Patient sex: F
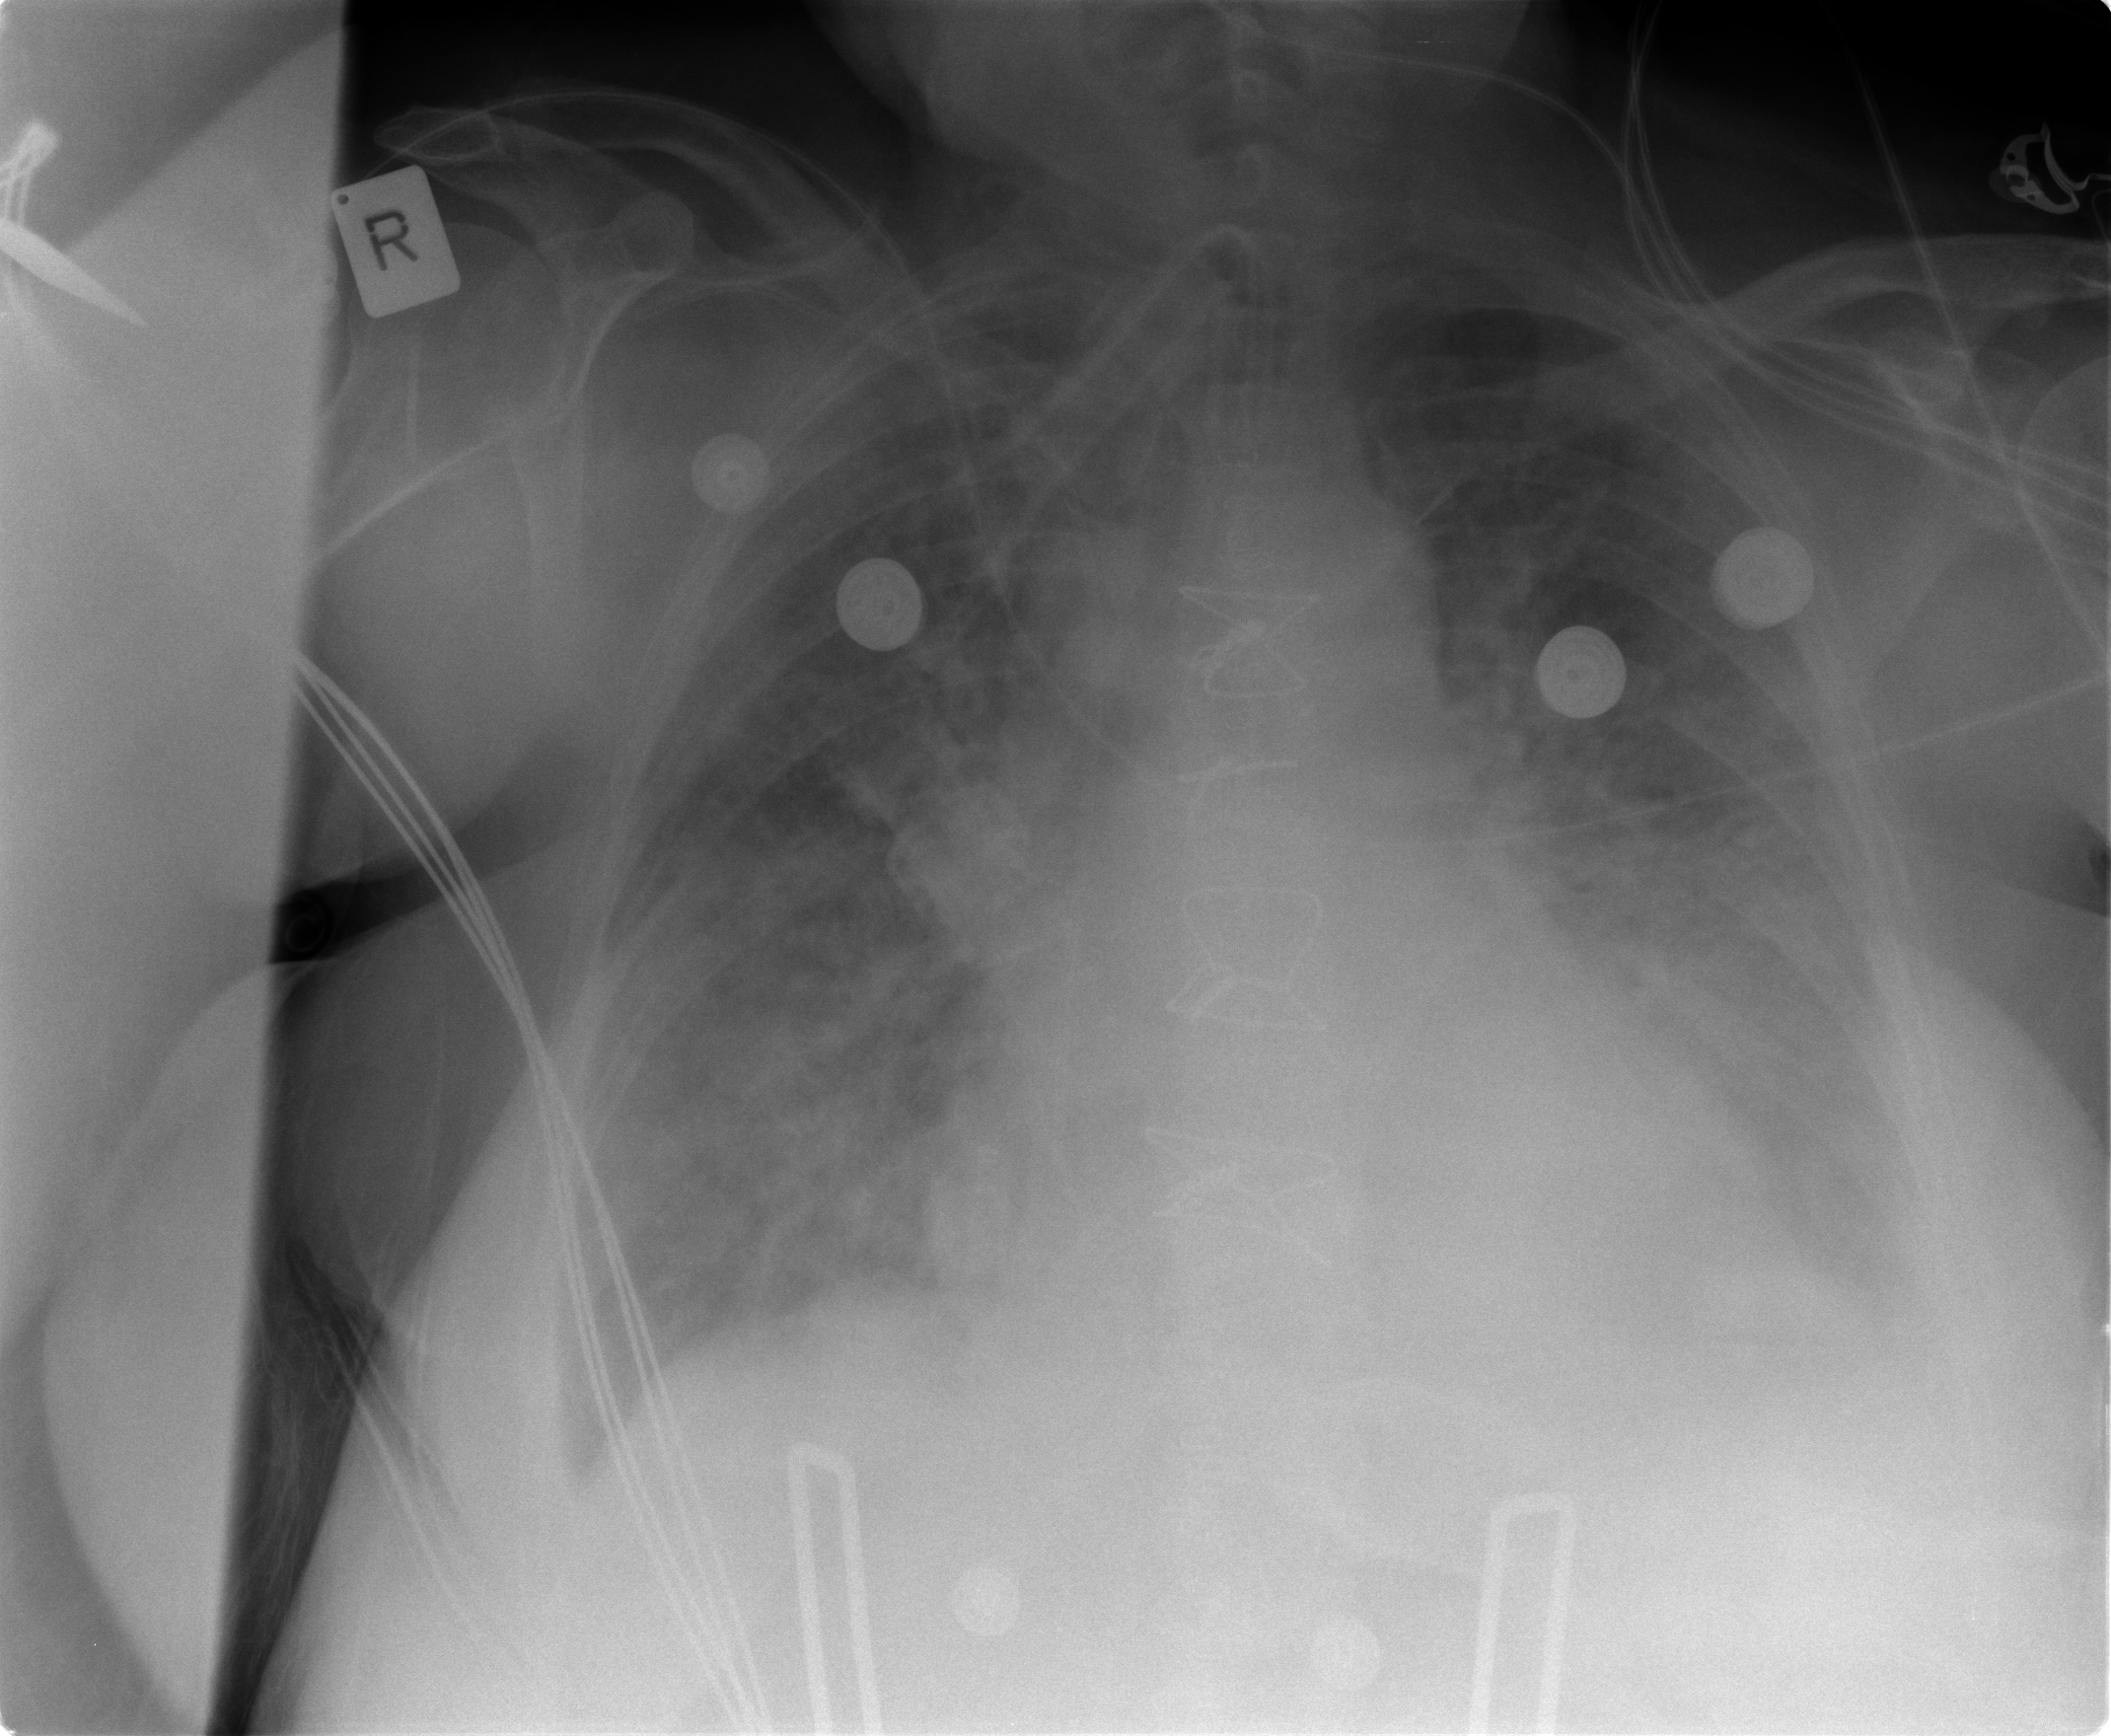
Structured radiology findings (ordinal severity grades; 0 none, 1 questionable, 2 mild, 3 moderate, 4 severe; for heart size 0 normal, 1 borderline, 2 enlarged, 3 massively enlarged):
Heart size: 2
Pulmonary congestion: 3
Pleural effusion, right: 1
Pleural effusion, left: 3
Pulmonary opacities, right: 3
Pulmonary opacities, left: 3
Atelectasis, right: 2
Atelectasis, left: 2